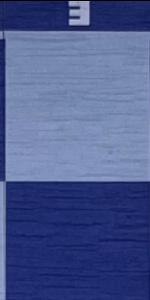
Label: Empty